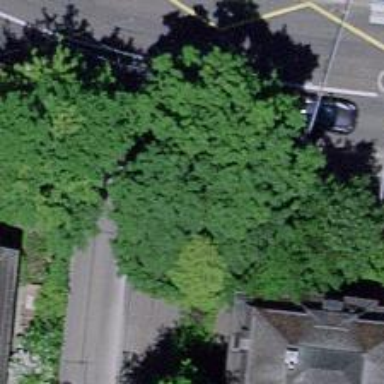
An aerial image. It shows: Asphalt sidewalk with kerb barrier.